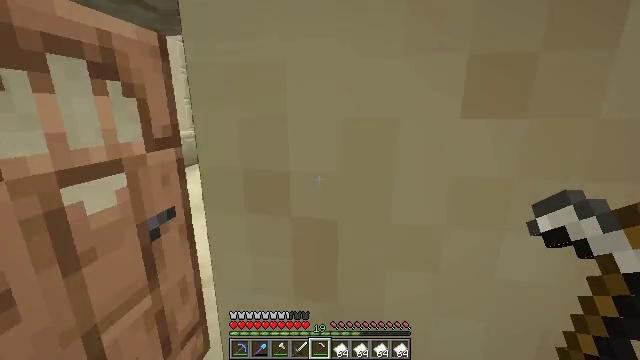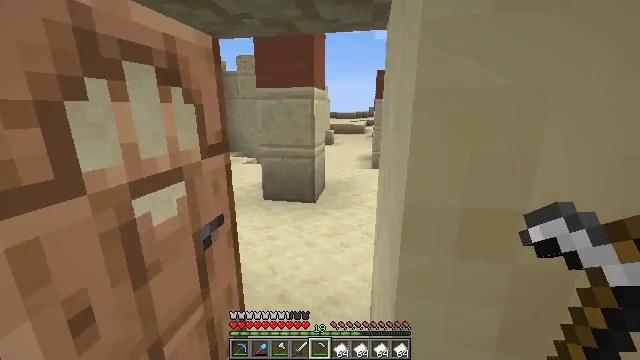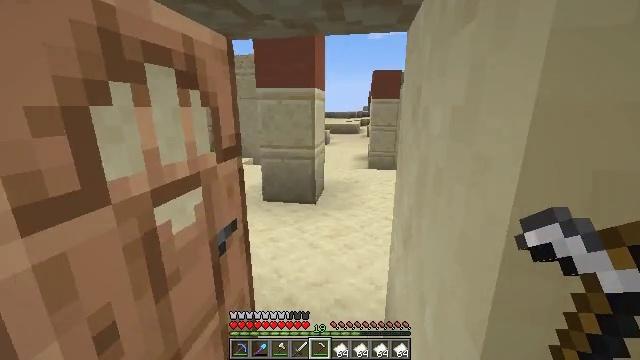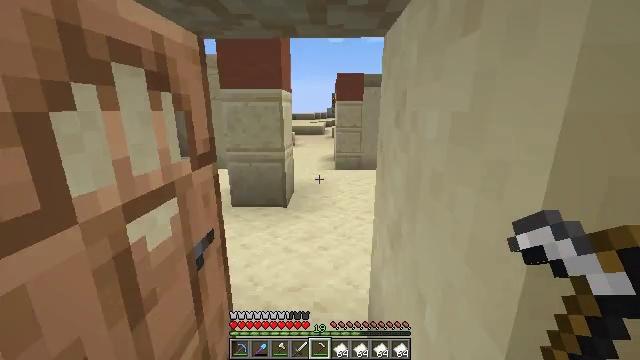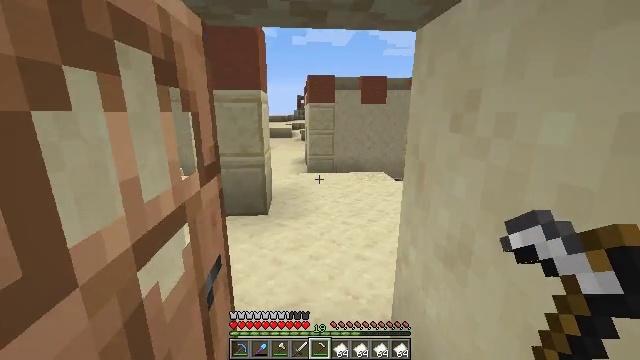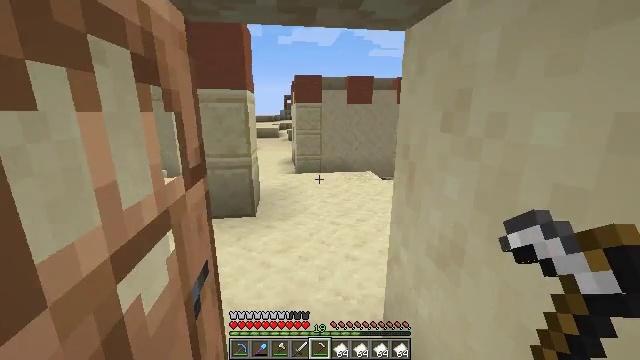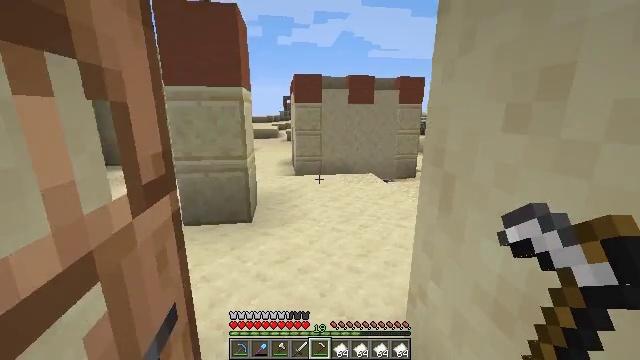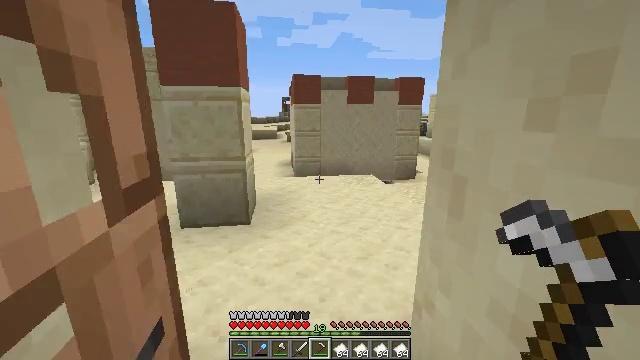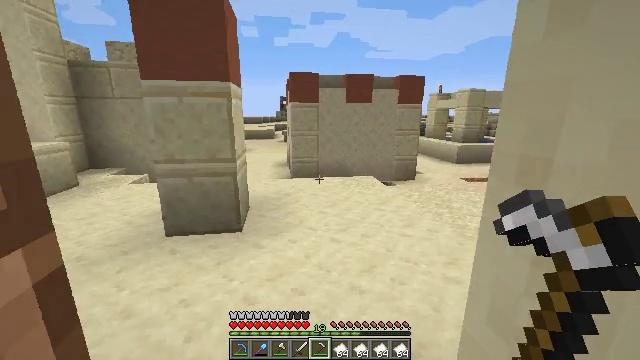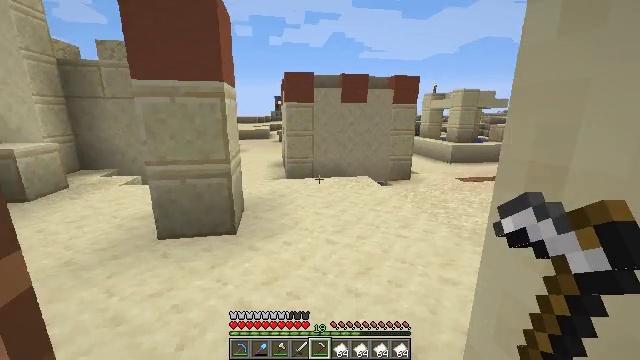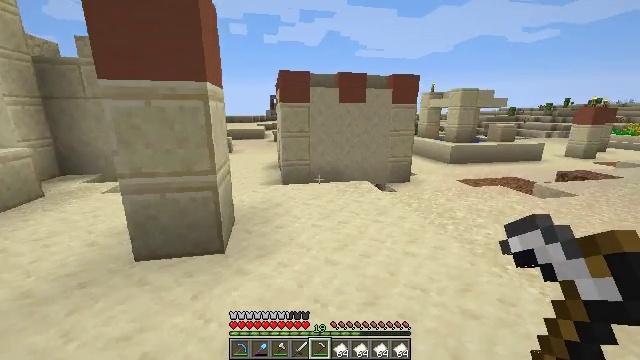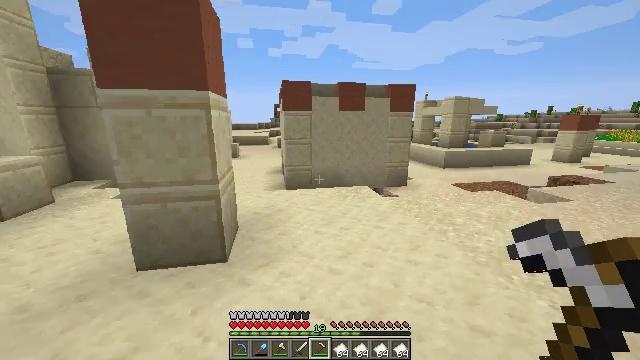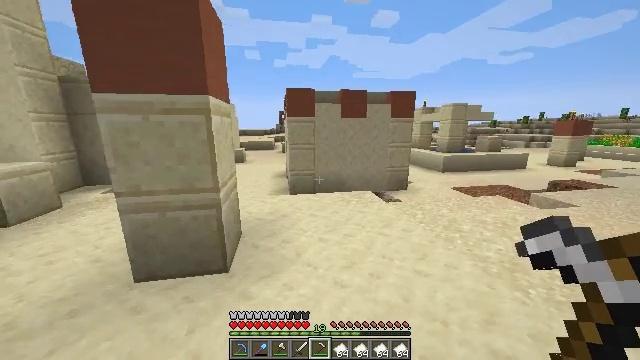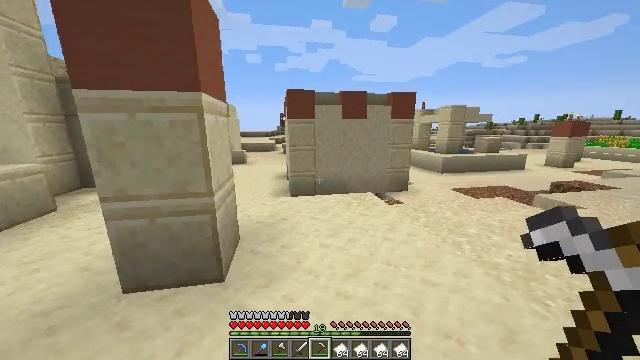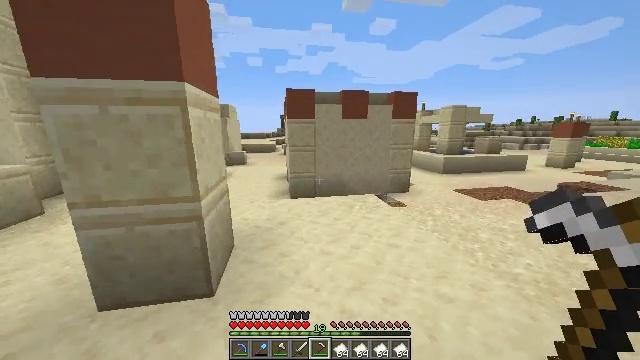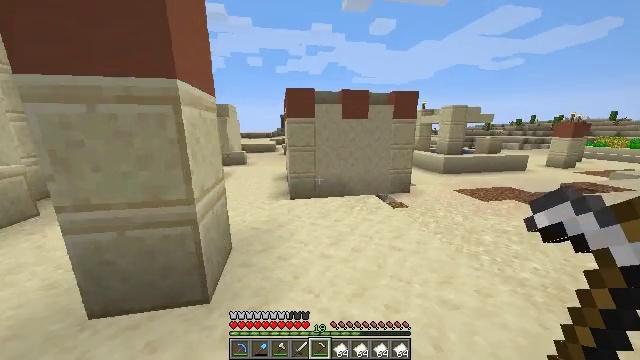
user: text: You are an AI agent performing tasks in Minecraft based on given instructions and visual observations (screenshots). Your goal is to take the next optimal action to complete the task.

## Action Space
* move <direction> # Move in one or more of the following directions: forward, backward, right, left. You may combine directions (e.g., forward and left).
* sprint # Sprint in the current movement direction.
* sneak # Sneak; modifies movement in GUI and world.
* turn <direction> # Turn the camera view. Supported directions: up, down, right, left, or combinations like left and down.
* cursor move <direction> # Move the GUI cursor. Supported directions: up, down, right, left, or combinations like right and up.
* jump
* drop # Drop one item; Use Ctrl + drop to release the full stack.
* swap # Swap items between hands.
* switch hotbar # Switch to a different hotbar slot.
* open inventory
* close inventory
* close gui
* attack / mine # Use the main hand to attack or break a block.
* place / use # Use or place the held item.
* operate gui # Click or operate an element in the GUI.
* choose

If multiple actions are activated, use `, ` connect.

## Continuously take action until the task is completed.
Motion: motion action
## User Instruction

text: Take down the acacia wall sign.
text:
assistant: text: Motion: move forward and move left, turn left
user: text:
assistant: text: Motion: move forward and move left, turn right
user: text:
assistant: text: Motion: move forward and move left, turn right
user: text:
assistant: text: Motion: move forward and move left, turn right
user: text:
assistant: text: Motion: move forward and move left, turn right
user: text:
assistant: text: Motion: move forward and move left
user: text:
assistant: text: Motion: move forward
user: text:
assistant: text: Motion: move forward
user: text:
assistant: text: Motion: move forward, turn right
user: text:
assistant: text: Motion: move forward, sprint
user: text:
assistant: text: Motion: move forward, sprint
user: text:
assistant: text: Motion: move forward, sprint
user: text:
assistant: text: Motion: move forward, sprint
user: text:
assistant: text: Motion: move forward, sprint
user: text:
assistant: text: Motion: move forward, sprint
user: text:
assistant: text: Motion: move forward, sprint, turn right
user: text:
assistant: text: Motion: move forward, sprint, turn right
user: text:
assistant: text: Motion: move forward, sprint, turn right and down
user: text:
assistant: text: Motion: move forward, sprint, turn right
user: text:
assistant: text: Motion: move forward, sprint
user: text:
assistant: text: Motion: move forward, sprint
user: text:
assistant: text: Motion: move forward, sprint
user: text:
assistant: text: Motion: move forward, sprint
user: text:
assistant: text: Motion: move forward, sprint
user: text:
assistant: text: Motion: move forward, sprint, turn left
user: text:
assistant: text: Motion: move forward, sprint, turn left
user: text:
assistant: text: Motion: move forward, sprint, turn left
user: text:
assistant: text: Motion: move forward, sprint
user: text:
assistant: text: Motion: move forward, sprint
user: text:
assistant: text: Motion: move forward, sprint